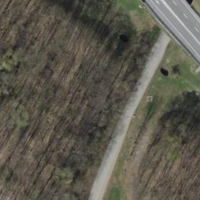
EUNIS habitat code: 57
Species observed at this site:
Cornus sanguinea